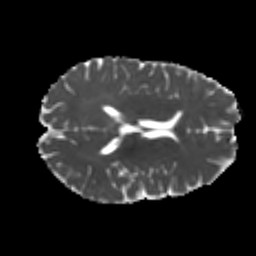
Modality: MD
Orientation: axial
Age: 22
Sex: male
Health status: healthy
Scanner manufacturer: philips
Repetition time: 7.384 s
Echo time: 0.08599 s